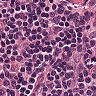
Metastatic tissue present: no